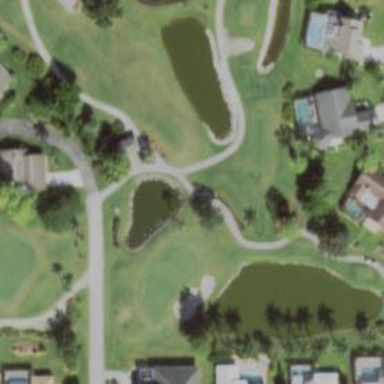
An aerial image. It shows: Service road designated as golf cart path.